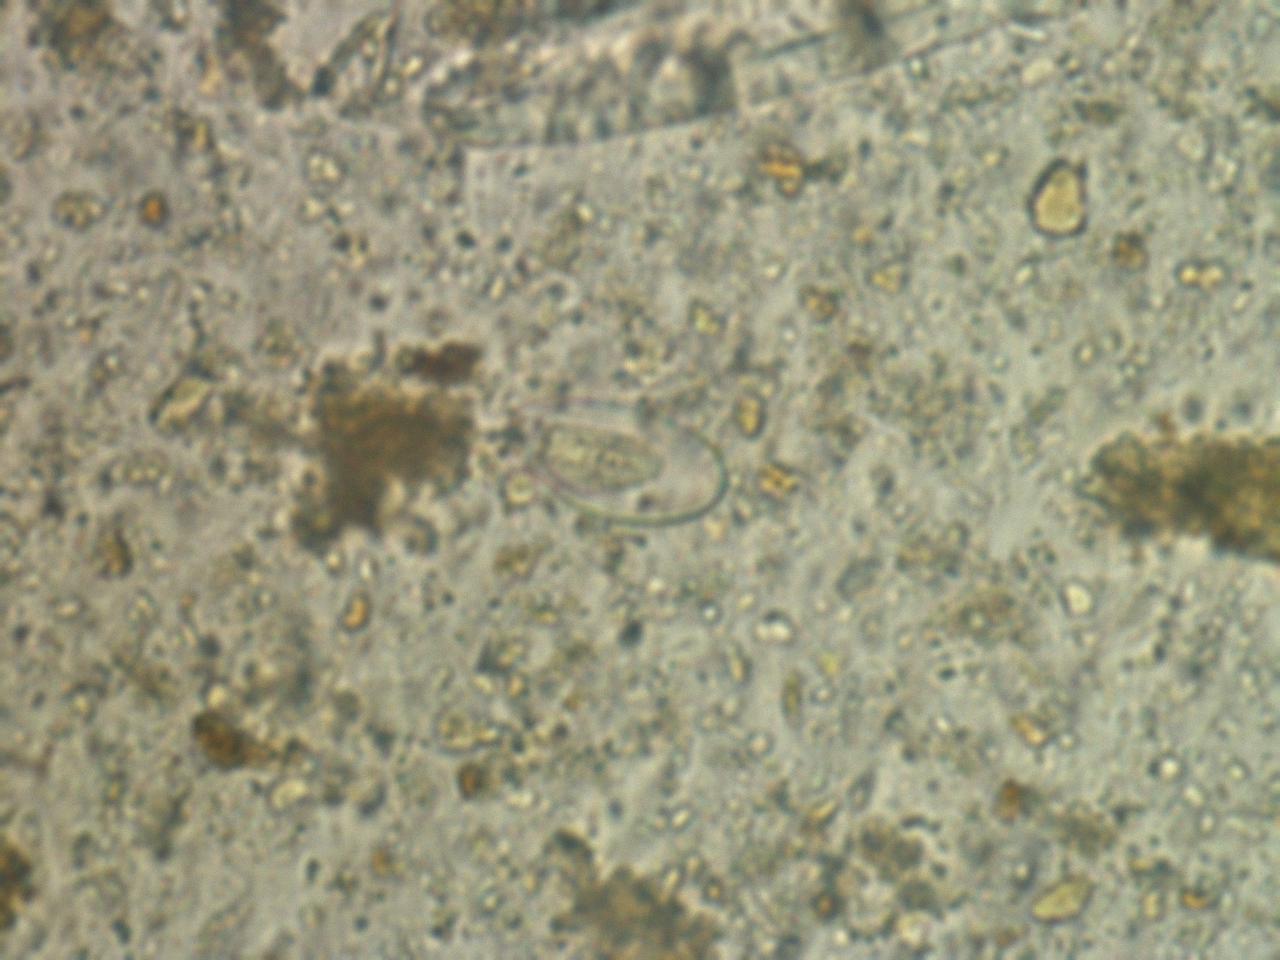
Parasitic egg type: Enterobius vermicularis